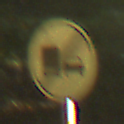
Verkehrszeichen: EndeUeberholverbotKraftfahrzeuge
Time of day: SunriseSunset
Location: Outdoor (Nature)
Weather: PartlyCloudy
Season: NotSpecified
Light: Natural